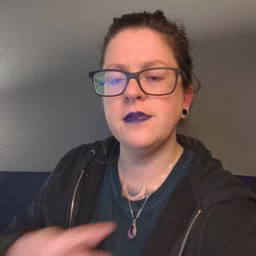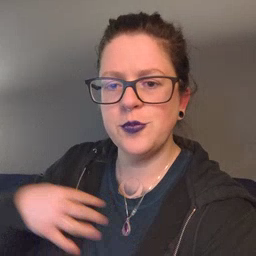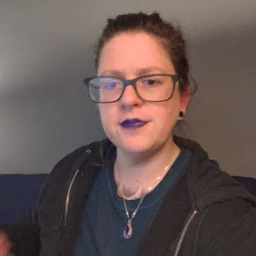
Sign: zebra